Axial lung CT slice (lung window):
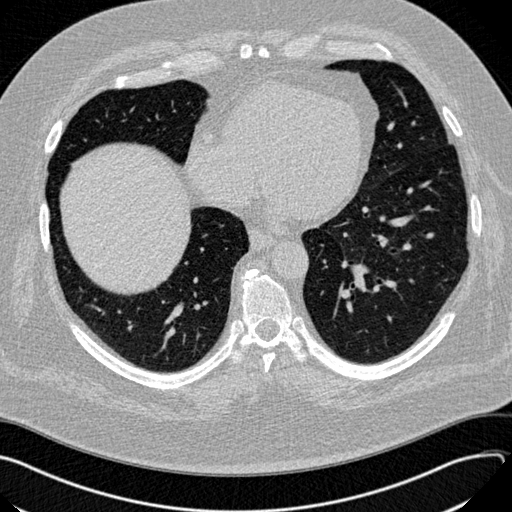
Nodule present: no